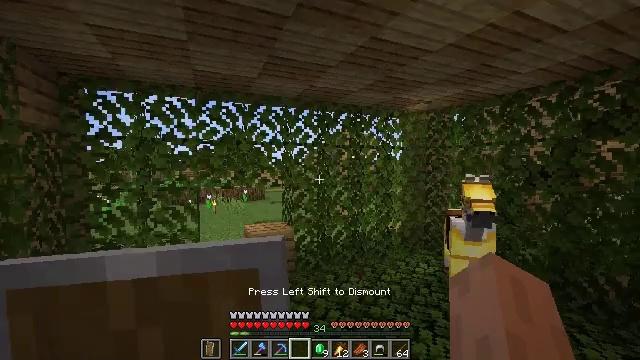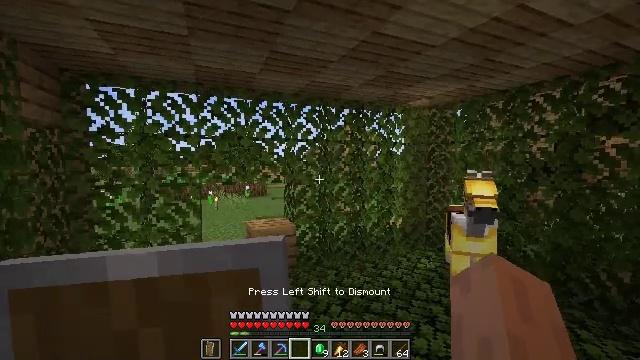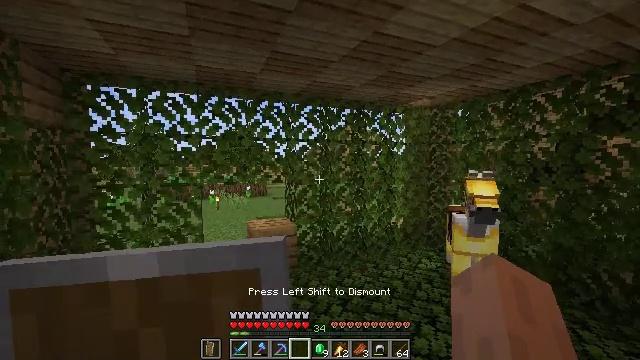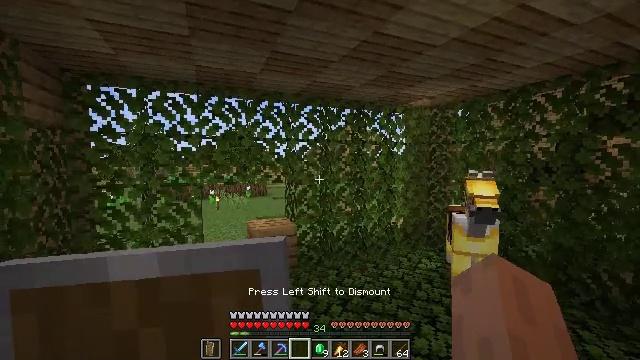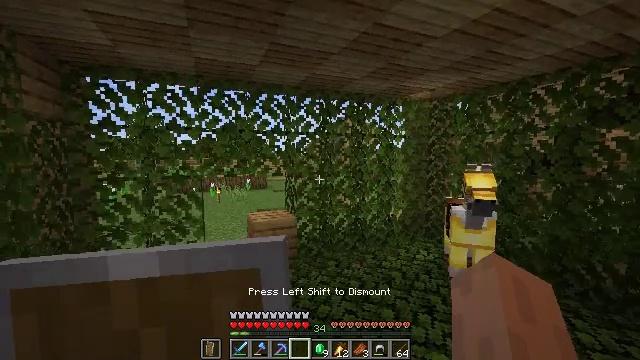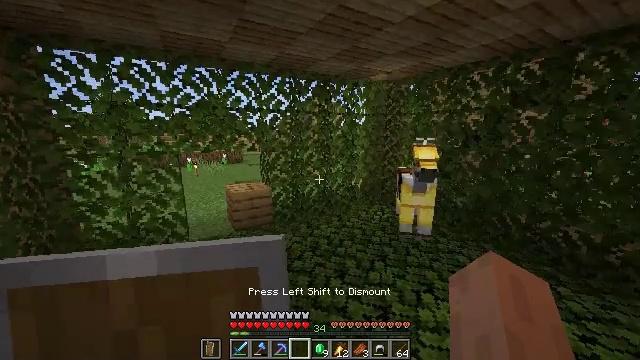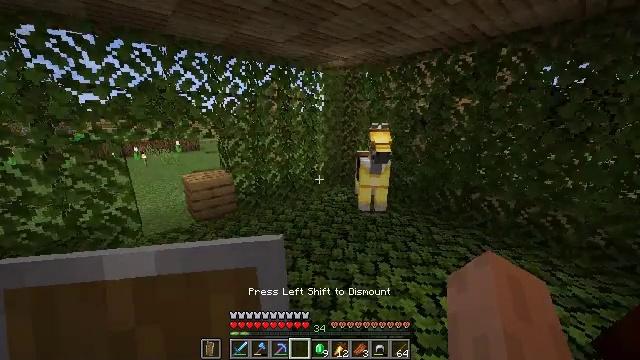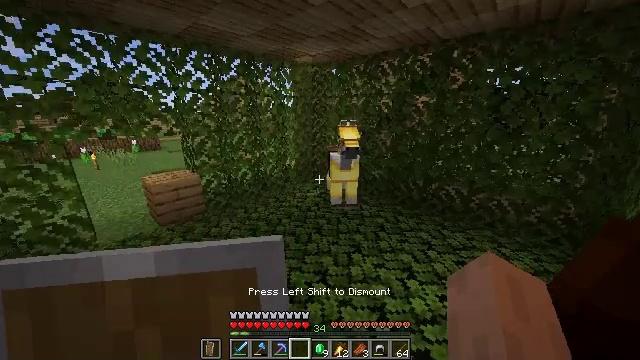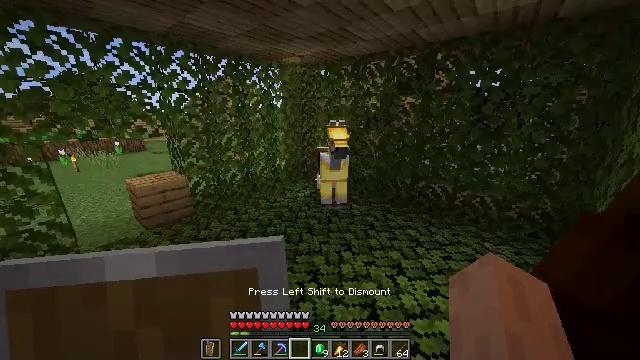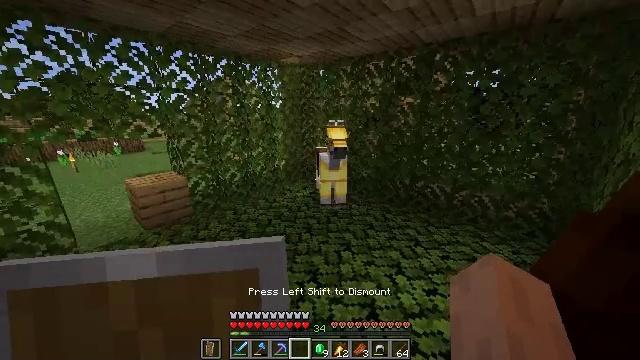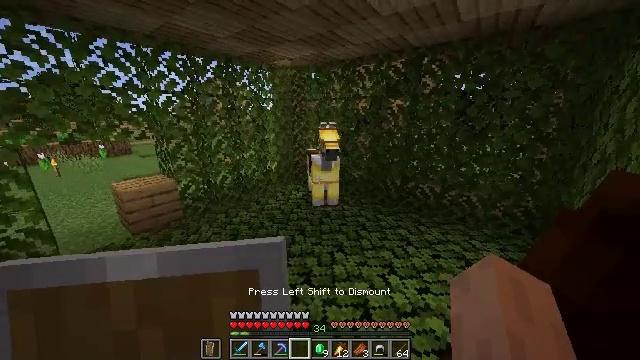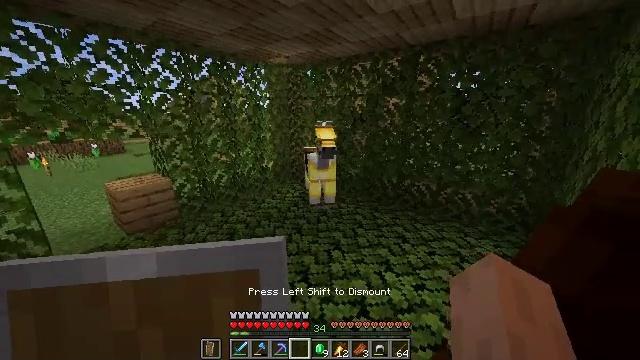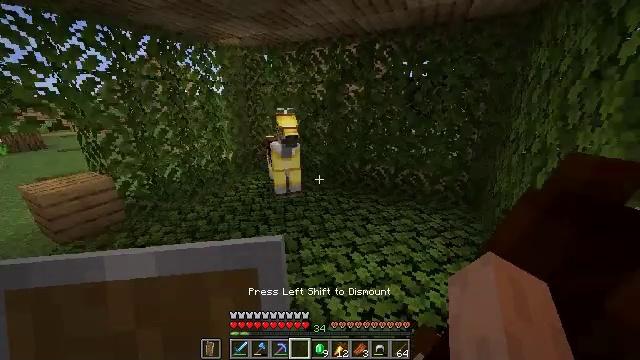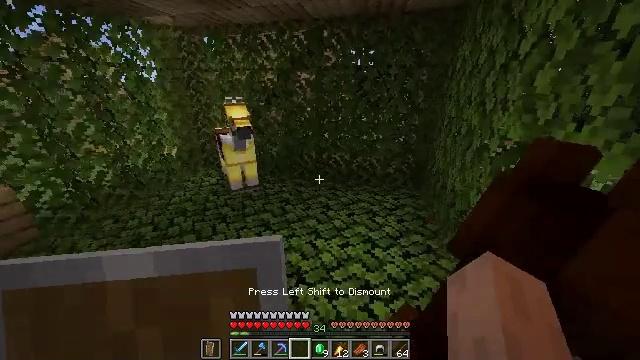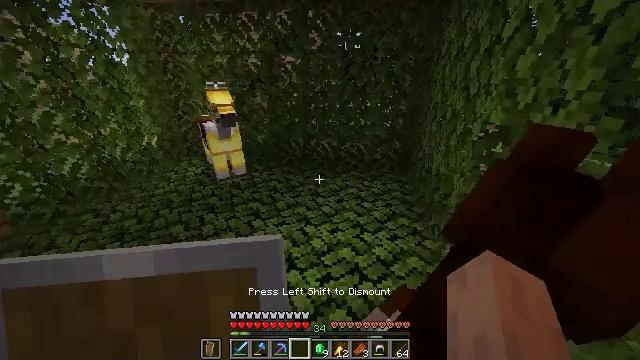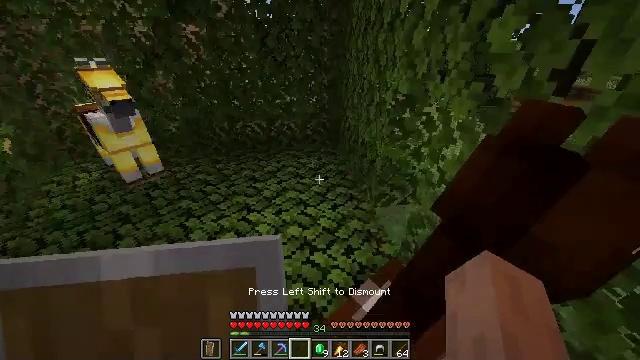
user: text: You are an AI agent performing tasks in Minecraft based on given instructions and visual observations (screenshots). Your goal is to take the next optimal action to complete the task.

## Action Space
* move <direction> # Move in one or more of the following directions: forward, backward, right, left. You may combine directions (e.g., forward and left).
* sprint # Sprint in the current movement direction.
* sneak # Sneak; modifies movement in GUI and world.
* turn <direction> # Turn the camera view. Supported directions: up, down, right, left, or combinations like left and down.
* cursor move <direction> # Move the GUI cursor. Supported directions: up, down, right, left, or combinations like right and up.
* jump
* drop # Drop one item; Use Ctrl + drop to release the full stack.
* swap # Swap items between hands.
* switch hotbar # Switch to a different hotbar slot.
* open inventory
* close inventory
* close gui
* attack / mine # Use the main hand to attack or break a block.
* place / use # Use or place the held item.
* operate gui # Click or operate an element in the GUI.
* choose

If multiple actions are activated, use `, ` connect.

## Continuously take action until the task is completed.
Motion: motion action
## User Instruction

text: Remove oak leaves from branches.
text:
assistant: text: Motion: open inventory
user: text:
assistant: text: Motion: open inventory
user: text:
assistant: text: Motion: move forward, sprint, open inventory
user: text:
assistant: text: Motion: move forward, sprint, turn down
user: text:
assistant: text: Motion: move forward, sprint, turn right and down
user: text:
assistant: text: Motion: move forward, sprint, turn right and down
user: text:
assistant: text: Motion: move forward, sprint, turn right and down
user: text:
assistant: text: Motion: move forward, sprint
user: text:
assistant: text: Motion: move forward, sprint
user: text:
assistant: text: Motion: move forward, sprint, turn right
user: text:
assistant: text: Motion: move forward and move left, sprint, turn right
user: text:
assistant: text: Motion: move forward and move left, sprint, turn right and down
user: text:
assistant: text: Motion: move forward and move left, sprint, turn right and down
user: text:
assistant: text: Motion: move forward and move left, sprint, turn right and down, close inventory
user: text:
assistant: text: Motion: move forward and move left, sprint, turn right and down, close inventory
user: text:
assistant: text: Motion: move forward and move left, sprint, turn right and down, close inventory
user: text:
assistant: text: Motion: move forward and move left, sprint, turn right and down
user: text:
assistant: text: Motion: move forward and move left, sprint, turn right and down
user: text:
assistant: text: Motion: move forward and move left, sprint, turn right
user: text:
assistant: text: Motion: move forward and move left, sprint, turn right and up, open inventory
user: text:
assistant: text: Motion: move forward and move left, sprint, turn right and up, open inventory
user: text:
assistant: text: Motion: move forward and move left, sprint, turn right and up, open inventory
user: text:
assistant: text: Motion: move forward and move left, sprint, turn right and up, open inventory
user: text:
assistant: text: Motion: move forward and move left, sprint, turn right and up, open inventory
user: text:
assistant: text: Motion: move forward and move left, sprint
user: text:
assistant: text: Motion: move forward and move left, sprint
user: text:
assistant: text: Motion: move forward and move left, sprint, turn left and down, close inventory
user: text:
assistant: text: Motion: move forward and move left, sprint, turn right, close inventory
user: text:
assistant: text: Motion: move forward and move left, sprint, turn right, close inventory
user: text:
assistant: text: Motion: move forward and move left, sprint, turn right, close inventory